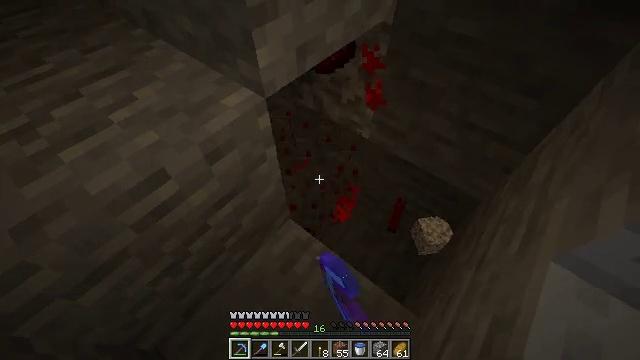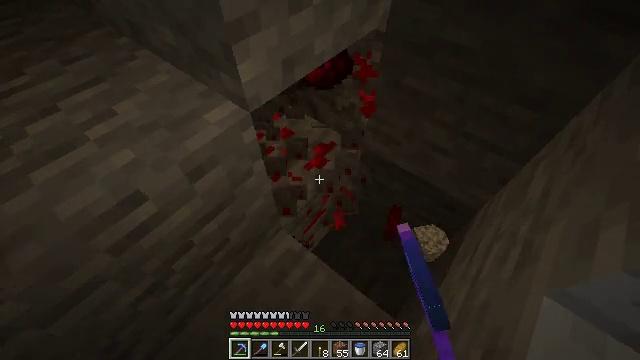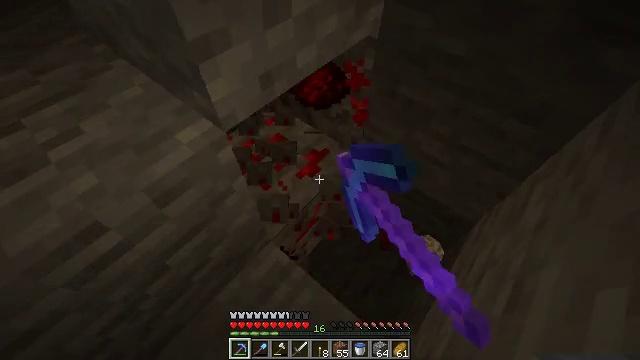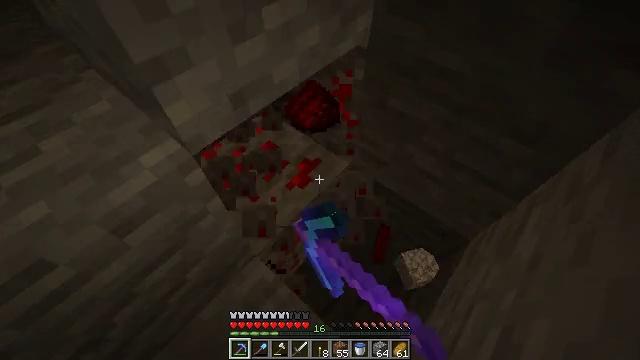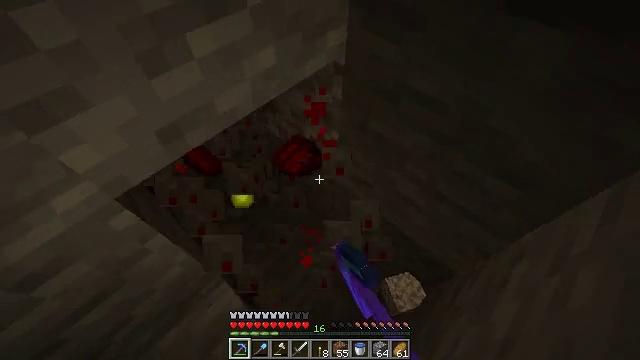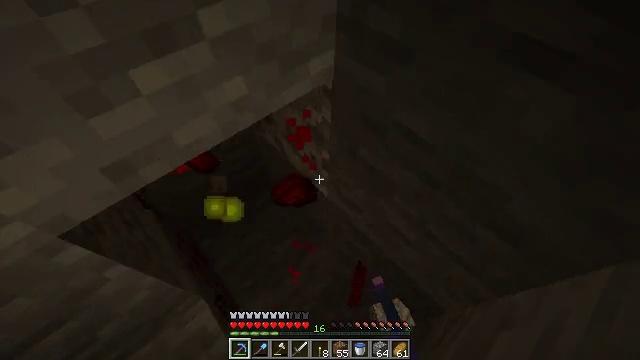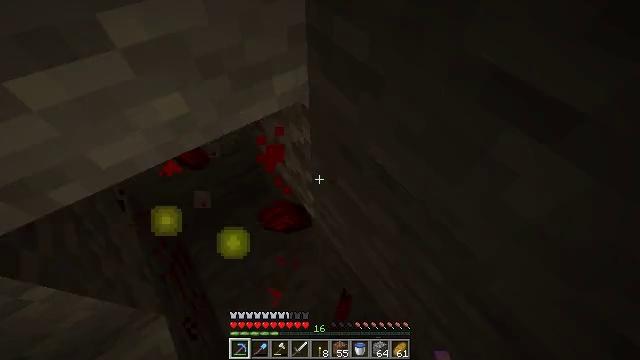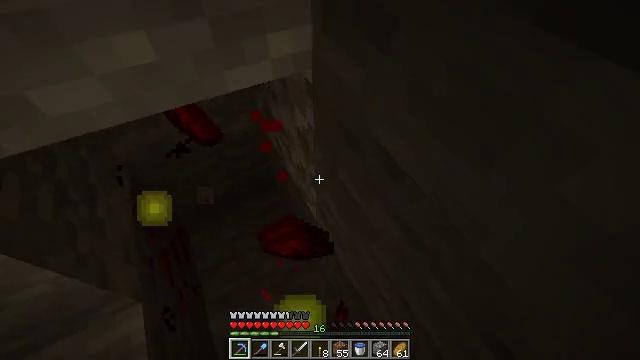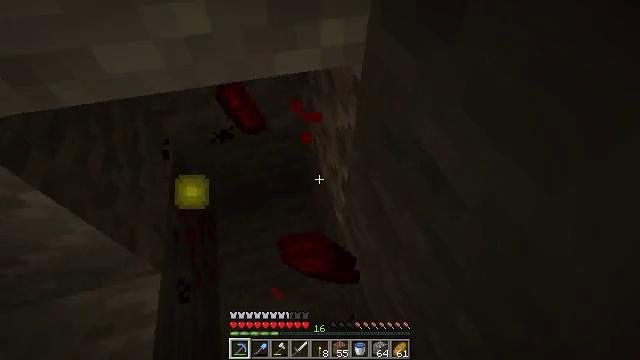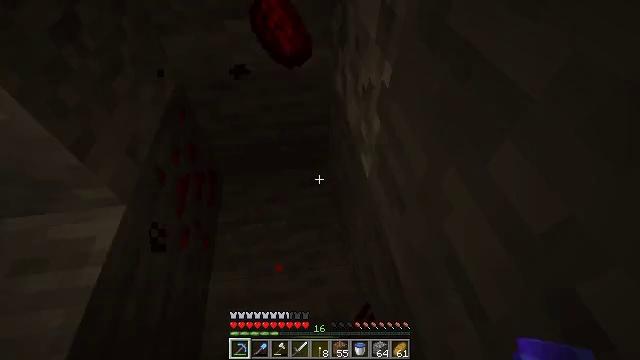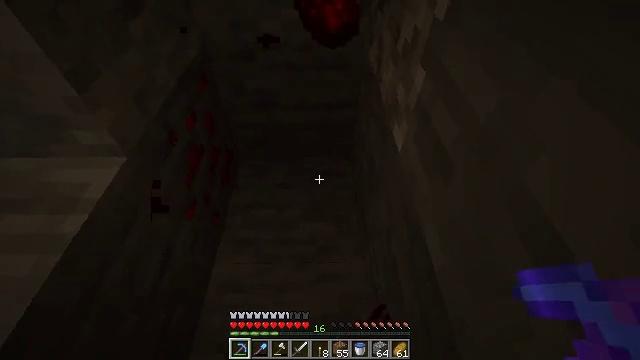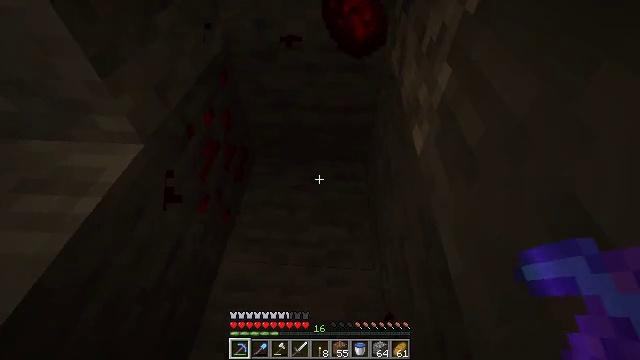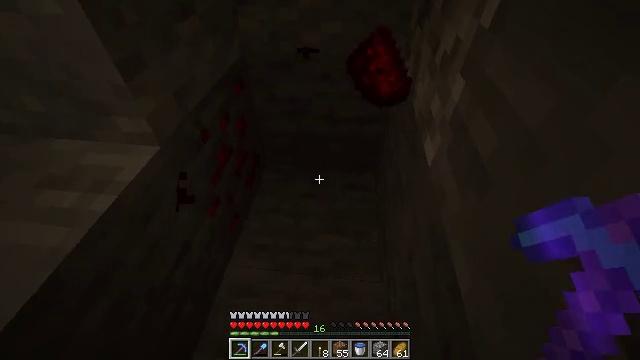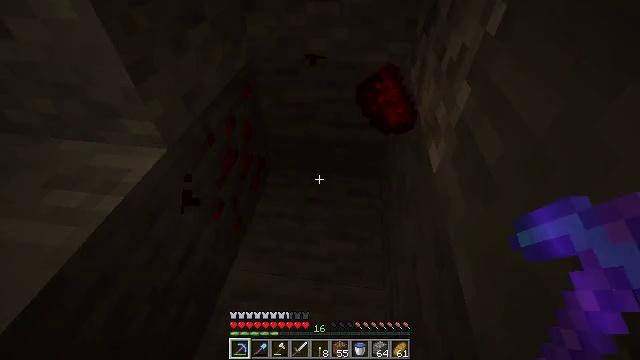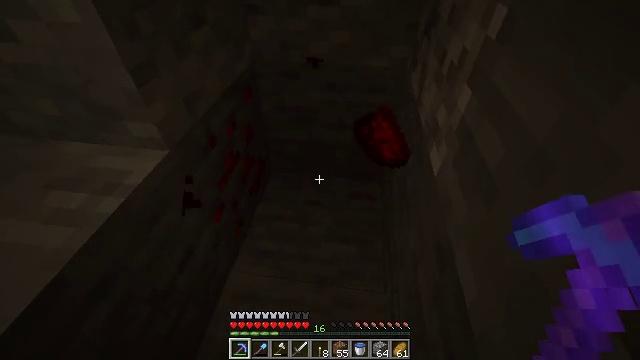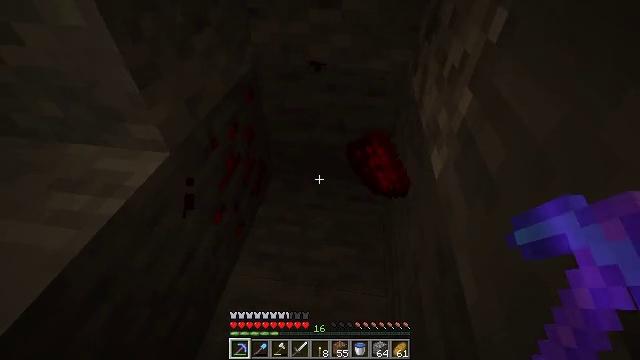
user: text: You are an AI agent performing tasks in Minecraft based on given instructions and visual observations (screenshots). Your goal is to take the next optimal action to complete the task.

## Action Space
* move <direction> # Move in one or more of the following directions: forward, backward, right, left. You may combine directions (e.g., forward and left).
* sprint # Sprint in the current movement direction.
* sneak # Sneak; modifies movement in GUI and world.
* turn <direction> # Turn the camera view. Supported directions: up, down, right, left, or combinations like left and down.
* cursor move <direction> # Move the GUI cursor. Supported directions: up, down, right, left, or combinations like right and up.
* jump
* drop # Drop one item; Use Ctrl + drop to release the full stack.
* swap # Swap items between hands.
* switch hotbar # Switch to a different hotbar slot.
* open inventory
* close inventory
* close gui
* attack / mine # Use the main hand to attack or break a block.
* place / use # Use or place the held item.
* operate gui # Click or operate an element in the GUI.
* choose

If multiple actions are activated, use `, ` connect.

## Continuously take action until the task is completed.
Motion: motion action
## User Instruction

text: Mining redstone ore releases redstone dust.
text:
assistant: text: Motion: move forward and move right, attack / mine
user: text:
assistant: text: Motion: move forward and move right, attack / mine
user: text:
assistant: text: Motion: move forward and move right
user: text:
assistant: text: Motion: move forward and move right, turn left and down
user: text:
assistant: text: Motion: move forward and move right, turn left
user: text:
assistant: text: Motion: move forward and move right, turn left
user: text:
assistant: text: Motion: move right, turn left and up
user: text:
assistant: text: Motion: move right, turn left and up
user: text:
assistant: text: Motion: move right, turn left and up
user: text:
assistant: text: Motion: turn left and up
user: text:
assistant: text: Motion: turn left and up
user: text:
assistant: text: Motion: turn left and up
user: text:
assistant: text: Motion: turn left and up
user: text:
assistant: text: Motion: no_op
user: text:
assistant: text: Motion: no_op
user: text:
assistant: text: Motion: no_op
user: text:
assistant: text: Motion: turn left
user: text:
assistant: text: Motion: turn left
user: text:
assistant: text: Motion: turn left
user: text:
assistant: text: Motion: no_op
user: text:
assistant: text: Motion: no_op
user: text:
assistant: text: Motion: no_op
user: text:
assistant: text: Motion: turn left
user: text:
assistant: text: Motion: move right, turn left
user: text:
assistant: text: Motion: move right, turn left
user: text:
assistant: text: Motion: move right, turn left and up
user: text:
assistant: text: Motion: turn left, attack / mine
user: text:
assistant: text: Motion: turn left, attack / mine
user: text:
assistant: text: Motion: attack / mine
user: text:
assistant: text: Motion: attack / mine